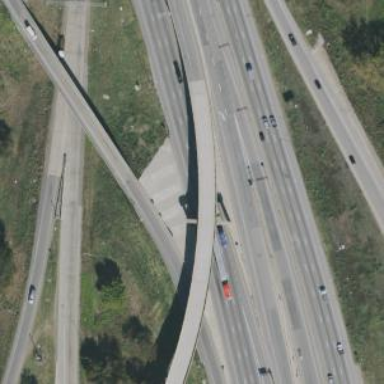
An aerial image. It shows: Asphalt motorway link.